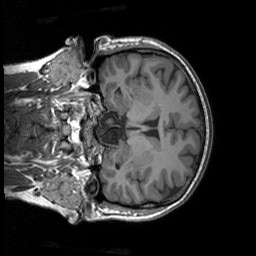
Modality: T1w
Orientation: coronal
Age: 26
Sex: female
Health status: healthy
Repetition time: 1.9 s
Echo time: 0.00252 s